Field crop: maize
Growth stage: 2
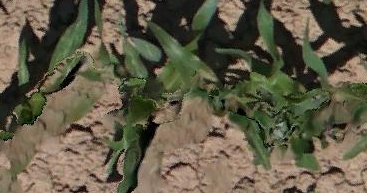
Species: maize